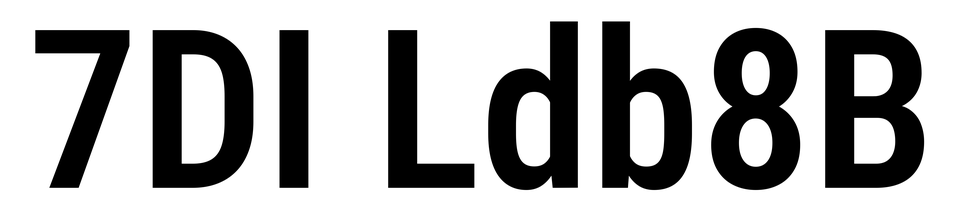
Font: Roboto_Condensed_SemiBold